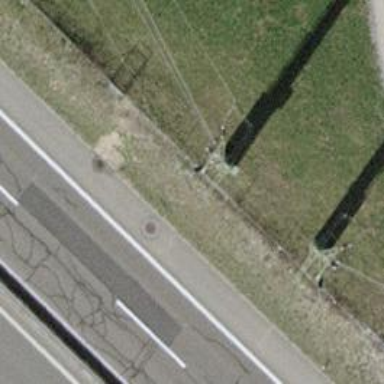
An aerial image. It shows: Three power cables.